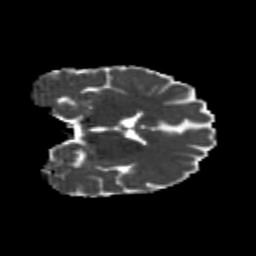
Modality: MD
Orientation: coronal
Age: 26
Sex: male
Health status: healthy
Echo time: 0.074 s